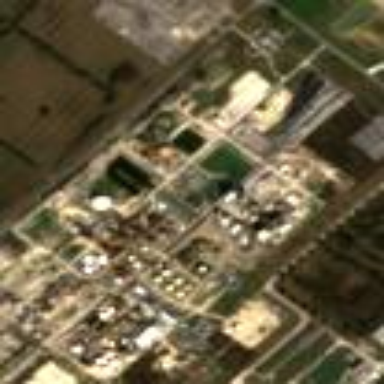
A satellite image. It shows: Industrial area with chemical works.